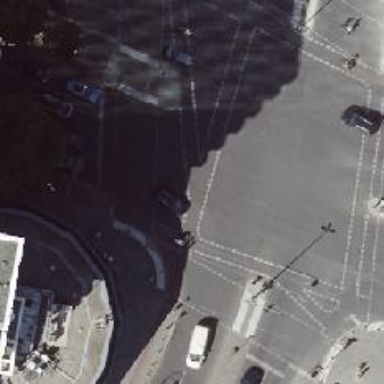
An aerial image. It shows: Crossing with traffic signals.